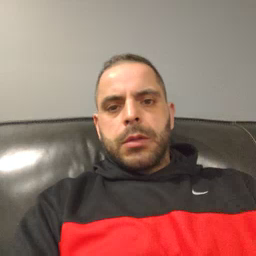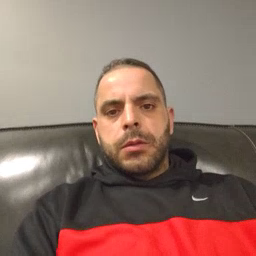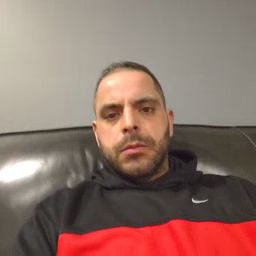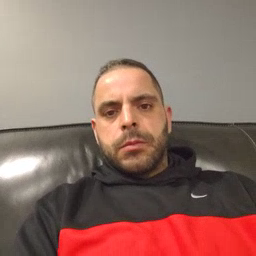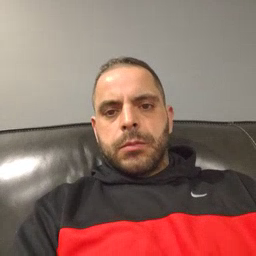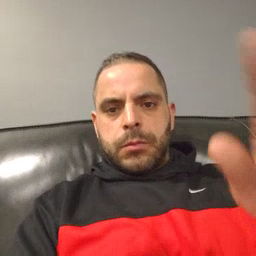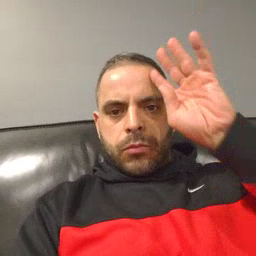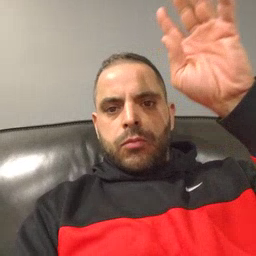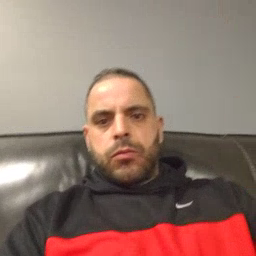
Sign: pretend